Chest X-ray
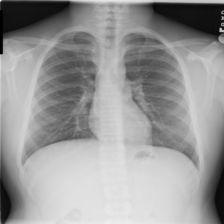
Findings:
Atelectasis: negative
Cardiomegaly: negative
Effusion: negative
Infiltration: negative
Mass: negative
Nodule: negative
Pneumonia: negative
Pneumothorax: negative
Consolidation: negative
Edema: negative
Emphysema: negative
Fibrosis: negative
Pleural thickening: negative
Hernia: negative